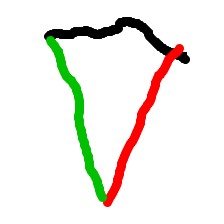
Shape: kite